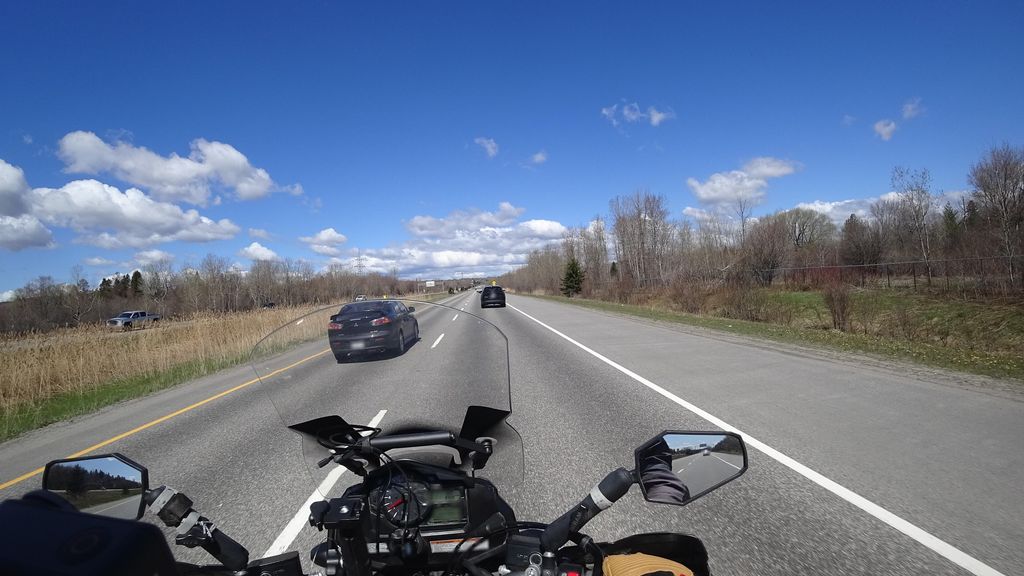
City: quebec_city